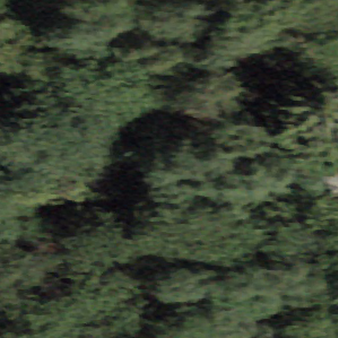
Label: other